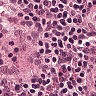
Metastatic tissue present: no